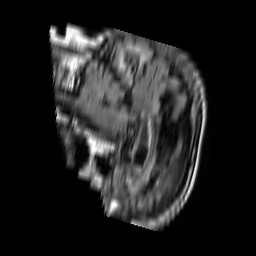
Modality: FLAIR
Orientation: sagittal
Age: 81
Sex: female
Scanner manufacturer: philips
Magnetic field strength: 1.5 T
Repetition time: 11 s
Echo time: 0.14 s